Question: Is it possible writing SQL to select duplicate sub string of records from a table into single records ? I just want to group the and so the result look like this picture:

I try this, but it didn't work.
'''
SELECT DATE, SUBSTRING(DATE, 3, 6) as Addrow FROM dbo.n4abs_premi_olah GROUP BY Addrow
'''
Any advice will be appreciated. Thank you !
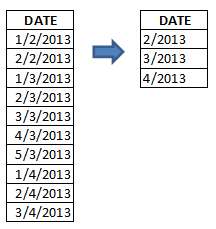
Answer: '''
SELECT DISTINCT(DATE_FORMAT(date, '%m/%Y')) month
FROM Table
'''
If you actually need to use 'GROUP BY' (because you're also selecting other aggregates), do:
'''
SELECT DATE_FORMAT(date, '%m/%Y')) month, other stuff...
FROM Table
GROUP BY month
'''